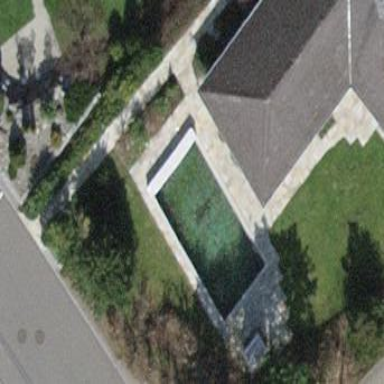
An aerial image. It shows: Swimming pool located in leisure land.